Question: I'm trying to overlay EditText with another view. My Layout seems to work, however the EditText is still clickable. What am I missing?
'''
<RelativeLayout
android:layout_width="fill_parent"
android:layout_height="fill_parent"
xmlns:android="http://schemas.android.com/apk/res/android">
<EditText
android:layout_width="fill_parent"
android:layout_height="wrap_content"
android:id="@+id/editText"
android:layout_alignParentTop="true"
android:layout_alignParentLeft="true"
android:inputType="text"/>
<LinearLayout
android:orientation="vertical"
android:background="#00aa00"
android:layout_width="fill_parent"
android:layout_height="fill_parent"
android:layout_alignParentTop="true"
android:layout_alignParentLeft="true">
</LinearLayout>
'''

I'm animating the LinearLayout to show or hide the EditText
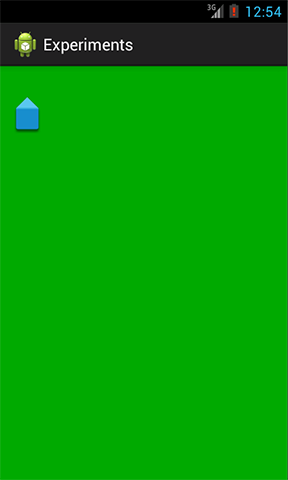
Answer: Just put 'android:clickable="true"' in 'LinearLayout'